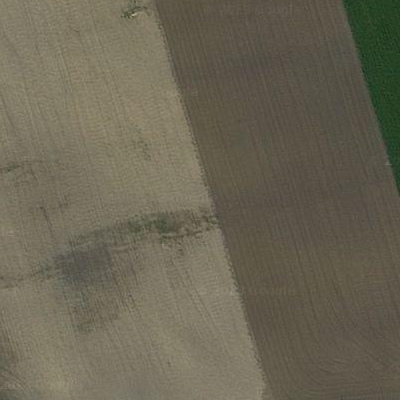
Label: Field